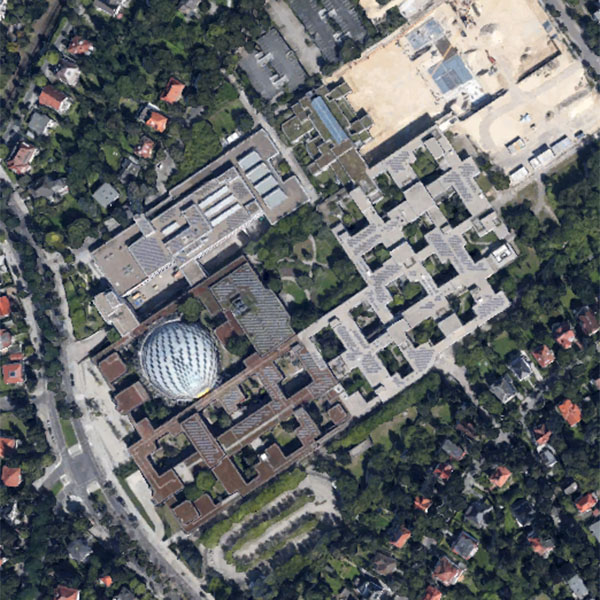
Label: School